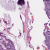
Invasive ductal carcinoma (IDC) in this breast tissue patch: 1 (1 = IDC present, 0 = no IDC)